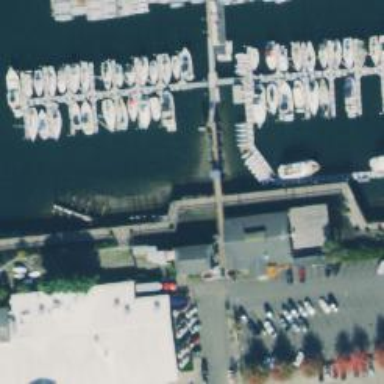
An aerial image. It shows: Pier located along footway.